Question: I'd like to know if it's possible to reproduce in CSS/HTML the effect you see in this magazine, with an image floated between 2 columns of text and the text wrapping around it:

I know only modern browsers support 2-column layouts, so my questions are:
1. Can this be done in modern browsers? If so, how? We are essentially doing a "float:both" but ofc that directive doesn't exist....
2. Is there any backward compatible hack to sort of do it in older browsers?
Finally, if you can do this in HTML/CSS, I would think the image would still have to be square, so that the wrapping effect would not be as organic as it is here. Would it be possible to reproduce the effect exactly, rather than having the image square with whitespace, eg, to the left and right of Ron Paul's head? Would you have to slice up the image to accomplish that?
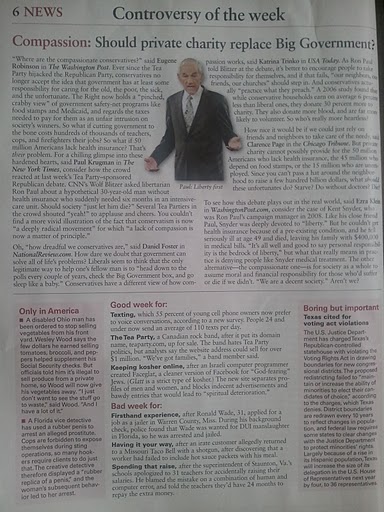
Answer: It's not easily doable (especially for dynamic text). All the techniques have various downsides.
Here's one possible technique for "float center":
<URL>
For <URL>:
<URL>
Here's the tedious, manual version that inspired the above jQuery plugin:
<URL>